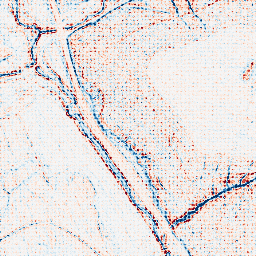
Category: edge_preserving
Decomposition family: bilateral
Decomposition parameters: d: 5
sigma_color: 75
sigma_space: 150
Upsampling method: sinc_blackman
Upsampling parameters: scale: 8
kernel_size: 8
Upsampling scale: 8